Question: What is the general practice of setting the initial state of the app with isomorphic applications? Without Flux I would simple use something like:
'''
var props = { }; // initial state
var html = React.renderToString(MyComponent(props);
'''
Then render that markup via <URL> and display via '{{{reactMarkup}}'.
On the client-side to set the initial state I would do something like this:
'''
if (typeof window !== 'undefined') {
var props = JSON.parse(document.getElementById('props').innerHTML);
React.render(MyComponent(props), document.getElementById('reactMarkup'));
}
'''
So yes essentially you are setting the state twice, on server and client, however React will compare the differences and in most cases so it won't impact the performance by re-rendering.
---
How would this principle work when you have actions and stores in the Flux architecture? Inside my component I could do:
'''
getInitialState: function() {
return AppStore.getAppState();
}
'''
But now how do I set the initial state in the from the server? If I use 'React.renderToString' with no passed properties it will call 'AppStore.getAppState()' which won't have anything in it because I still don't understand how would I set the state in my store on the server?
### Update Feb. 5, 2015
I am still looking for a clean solution that does not involve using third-party Flux implementations like .
### Update Aug. 19, 2016
Use <URL>.

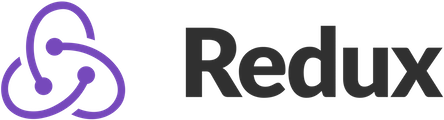
Answer: If you are willing to work with <URL>
I'm using node js with react server side rendering and alt.js as my flux implementation.
This is how it looks:
'''
var data = {}; // Get the data whatever you want and return it bootstrap ready.
// Reminder - renderToString is synchronised
var app = React.renderToString(
AppFactory(data)
);
// In this point the react rendering was finished so we can flush the data and reset the stores
alt.flush();
'''
In my app.jsx
'''
/**
*
*/
componentWillMount: function () {
// This beauty here is that componentWillMount is run on the server and the client so this is all we need to do. No need for other third-party isomorphic frameworks
alt.bootstrap(
JSON.stringify(this.props, null, 3)
);
}
'''